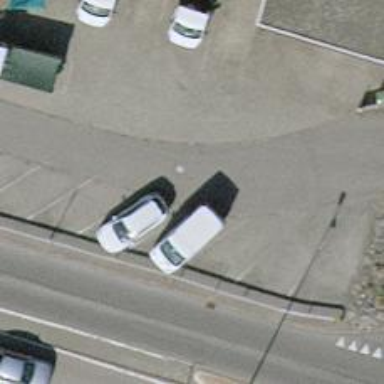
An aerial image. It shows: Concrete driveway.